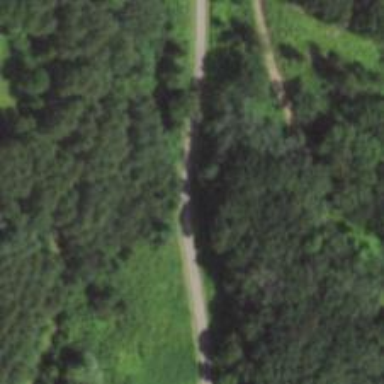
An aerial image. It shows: Culvert tunnel.